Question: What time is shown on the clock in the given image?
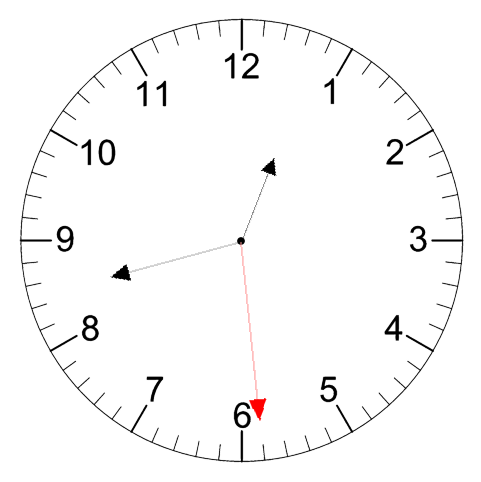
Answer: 12:42:29